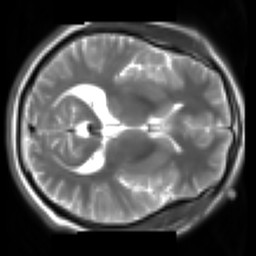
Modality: T2w
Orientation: axial